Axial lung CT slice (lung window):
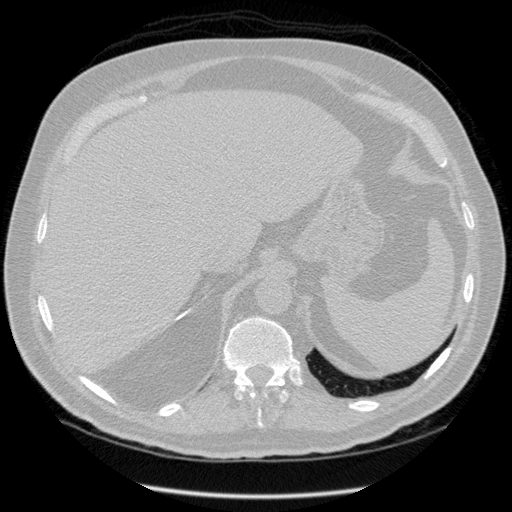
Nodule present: no